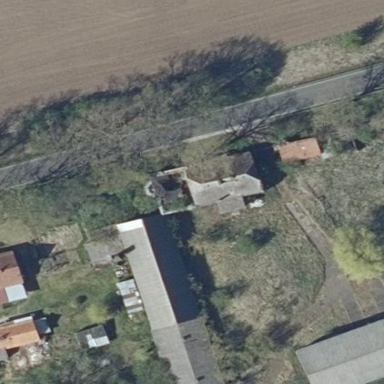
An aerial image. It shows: Gray building with gabled roof.